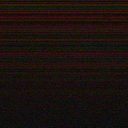
Screen state: off